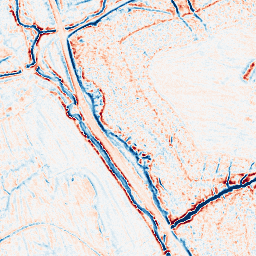
Category: edge_preserving
Decomposition family: bilateral
Decomposition parameters: d: 9
sigma_color: 100
sigma_space: 50
Upsampling method: bicubic
Upsampling parameters: scale: 4
Upsampling scale: 4